Question: First, please check the image below so I can better explain my question:

I am trying to take a user input to select one of the links below "Course Search By Term".... (ie. Winter 2015).
The HTML opened shows the part of the code for this webpage. I would like to grab all the href links in the element , which consists of five term links I want. I am following the instructions from this website (www.gregreda.com/2013/03/03/web-scraping-101-with-python/), but it doesn't explain this part. Here is some code I have been trying.
'''
from bs4 import BeautifulSoup
from urllib2 import urlopen
BASE_URL = "http://classes.uoregon.edu/"
def get_category_links(section_url):
html = urlopen(section_url).read()
soup = BeautifulSoup(html, "lxml")
pldefault = soup.find("td", "pldefault")
ul_links = pldefault.find("ul")
category_links = [BASE_URL + ul.a["href"] for i in ul_links.findAll("ul")]
return category_links
'''
Any help is appreciated! Thanks. Or if you would like to see the website, its classes.uoregon.edu/
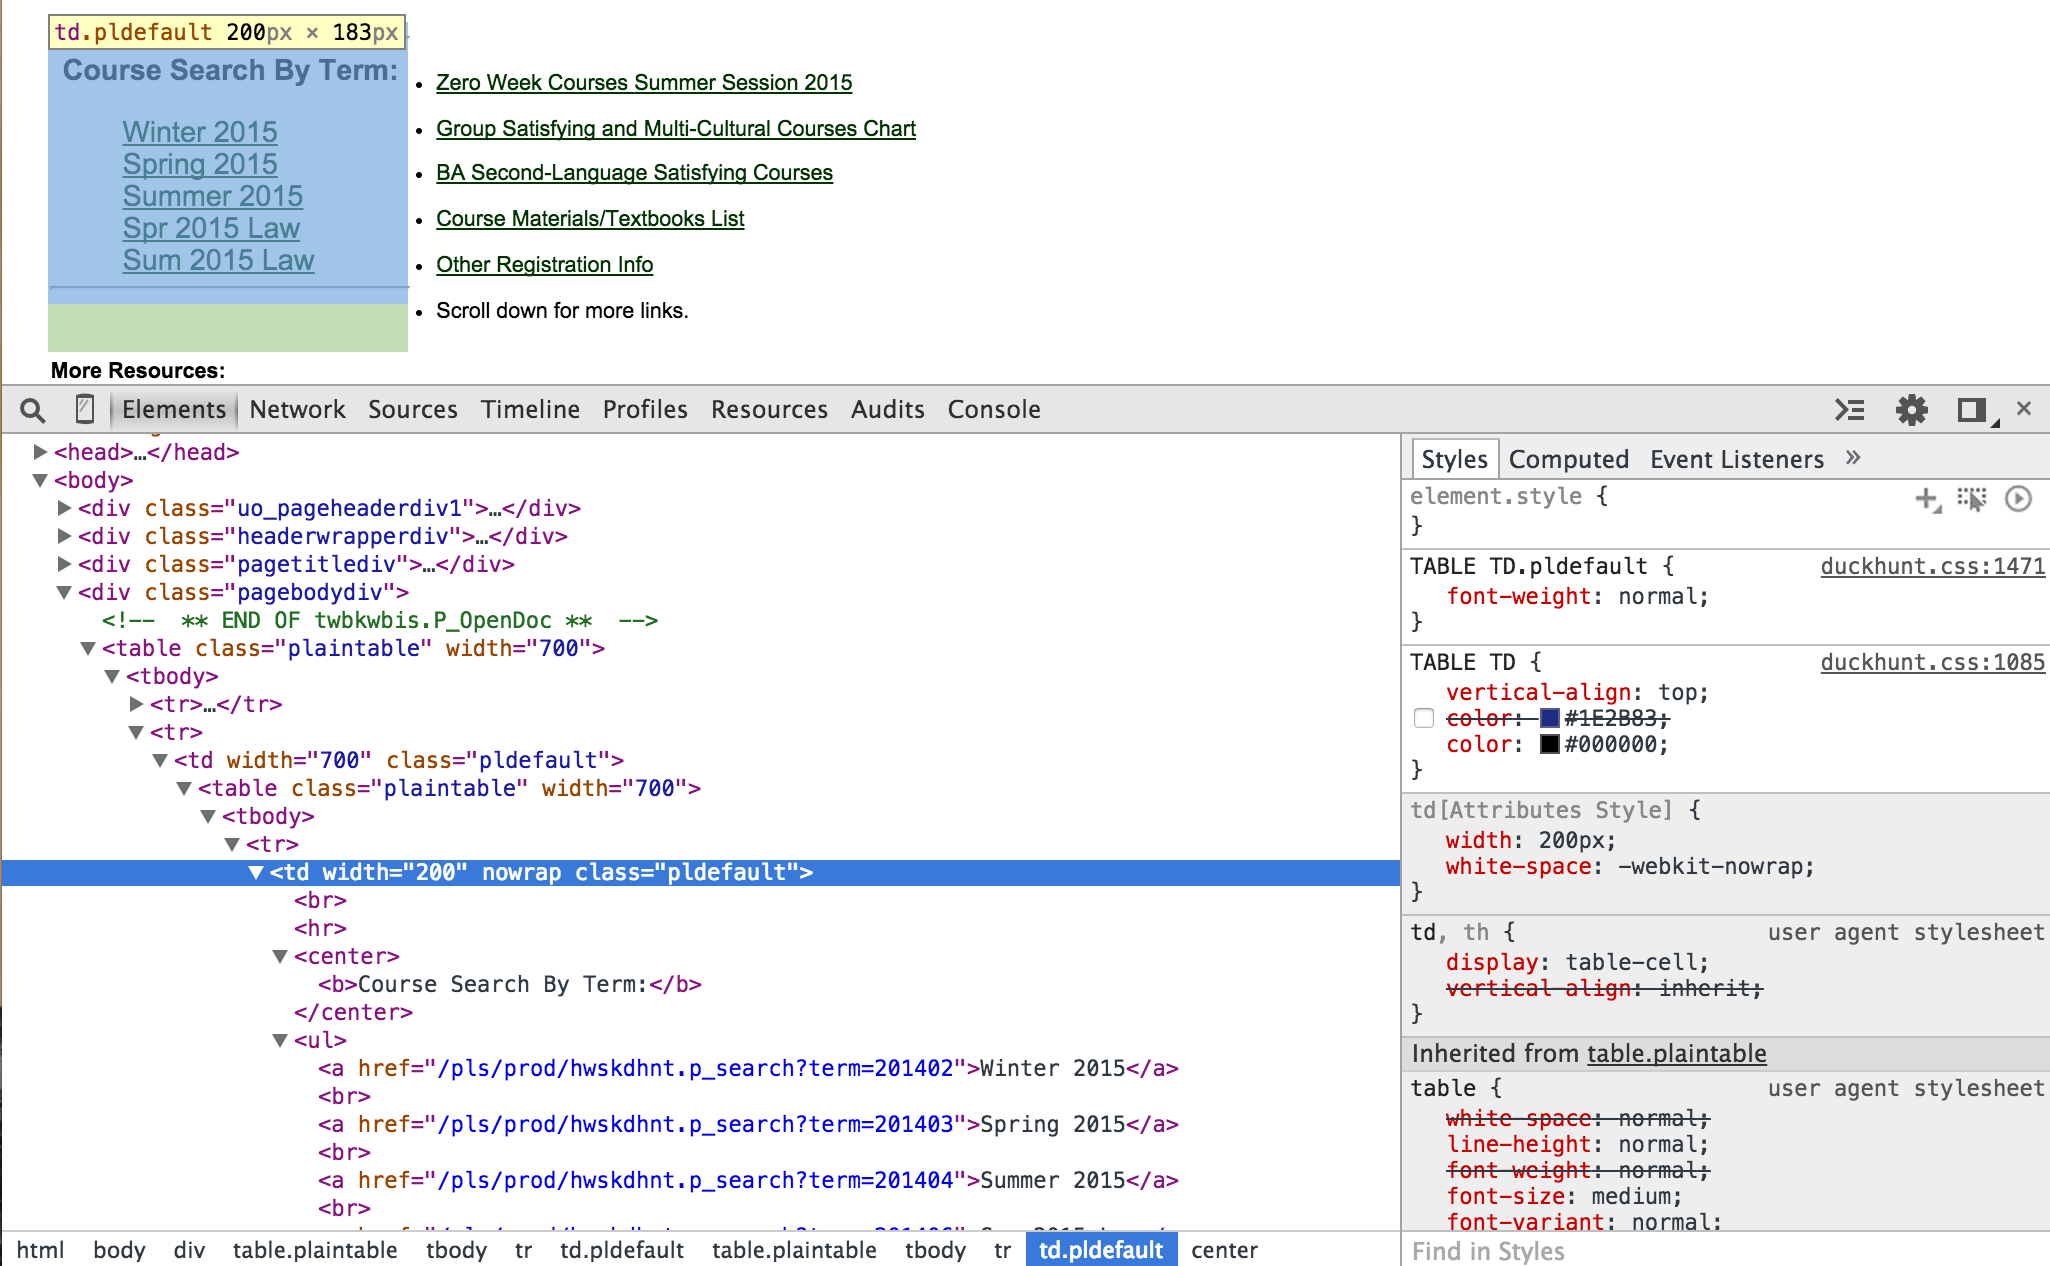
Answer: I would keep it simple and locate all links containing '2015' in the text and 'term' in 'href':
'''
for link in soup.find_all("a",
href=lambda href: href and "term" in href,
text=lambda text: text and "2015" in text):
print link["href"]
'''
Prints:
'''
/pls/prod/hwskdhnt.p_search?term=201402
/pls/prod/hwskdhnt.p_search?term=201403
/pls/prod/hwskdhnt.p_search?term=201404
/pls/prod/hwskdhnt.p_search?term=201406
/pls/prod/hwskdhnt.p_search?term=201407
'''
If you want full URLs, use <URL> to join the links with a base url:
'''
from urlparse import urljoin
...
for link in soup.find_all("a",
href=lambda href: href and "term" in href,
text=lambda text: text and "2015" in text):
print urljoin(url, link["href"])
'''
This would print:
'''
http://classes.uoregon.edu/pls/prod/hwskdhnt.p_search?term=201402
http://classes.uoregon.edu/pls/prod/hwskdhnt.p_search?term=201403
http://classes.uoregon.edu/pls/prod/hwskdhnt.p_search?term=201404
http://classes.uoregon.edu/pls/prod/hwskdhnt.p_search?term=201406
http://classes.uoregon.edu/pls/prod/hwskdhnt.p_search?term=201407
'''